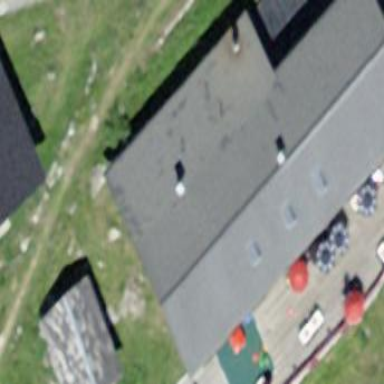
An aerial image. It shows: Restaurant building.